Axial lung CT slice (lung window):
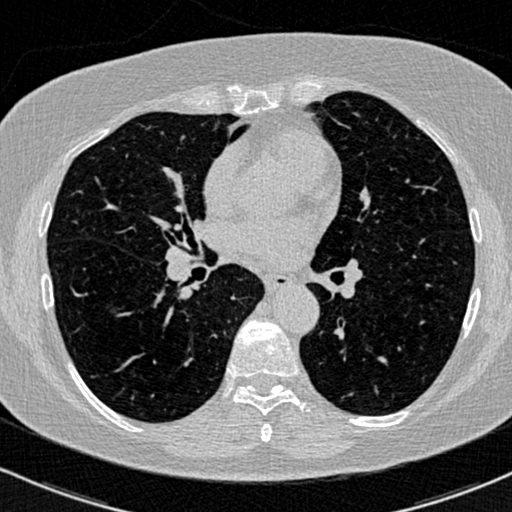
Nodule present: no